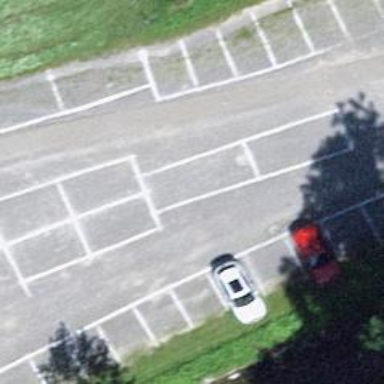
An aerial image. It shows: Parking aisle designated as service road.